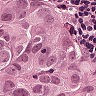
Metastatic tissue present: yes